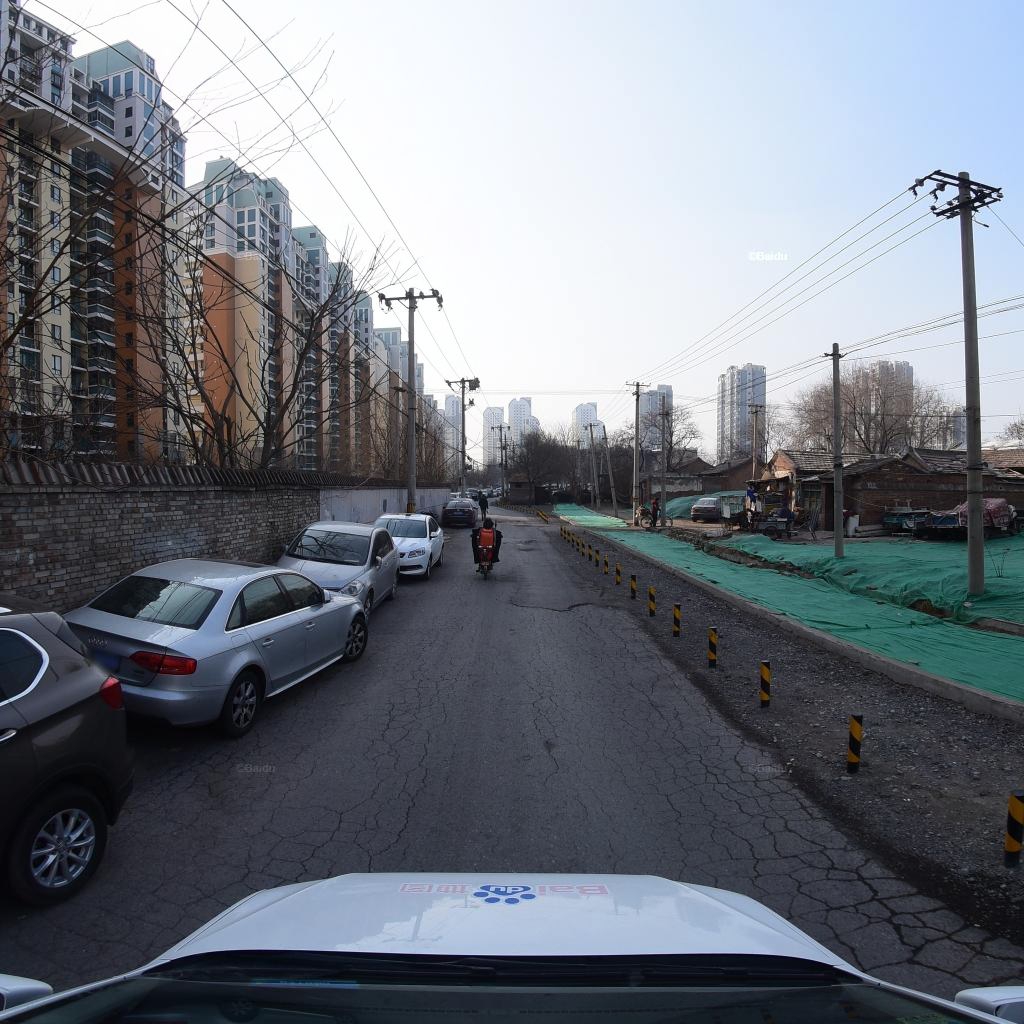
Region: Fengtai
Road damage annotations: alligator crack, alligator crack